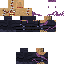
A female skeleton skin with dark skin, wearing brown bald dressed in a black hoodie and black pants, featuring a closed mouth.